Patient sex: M
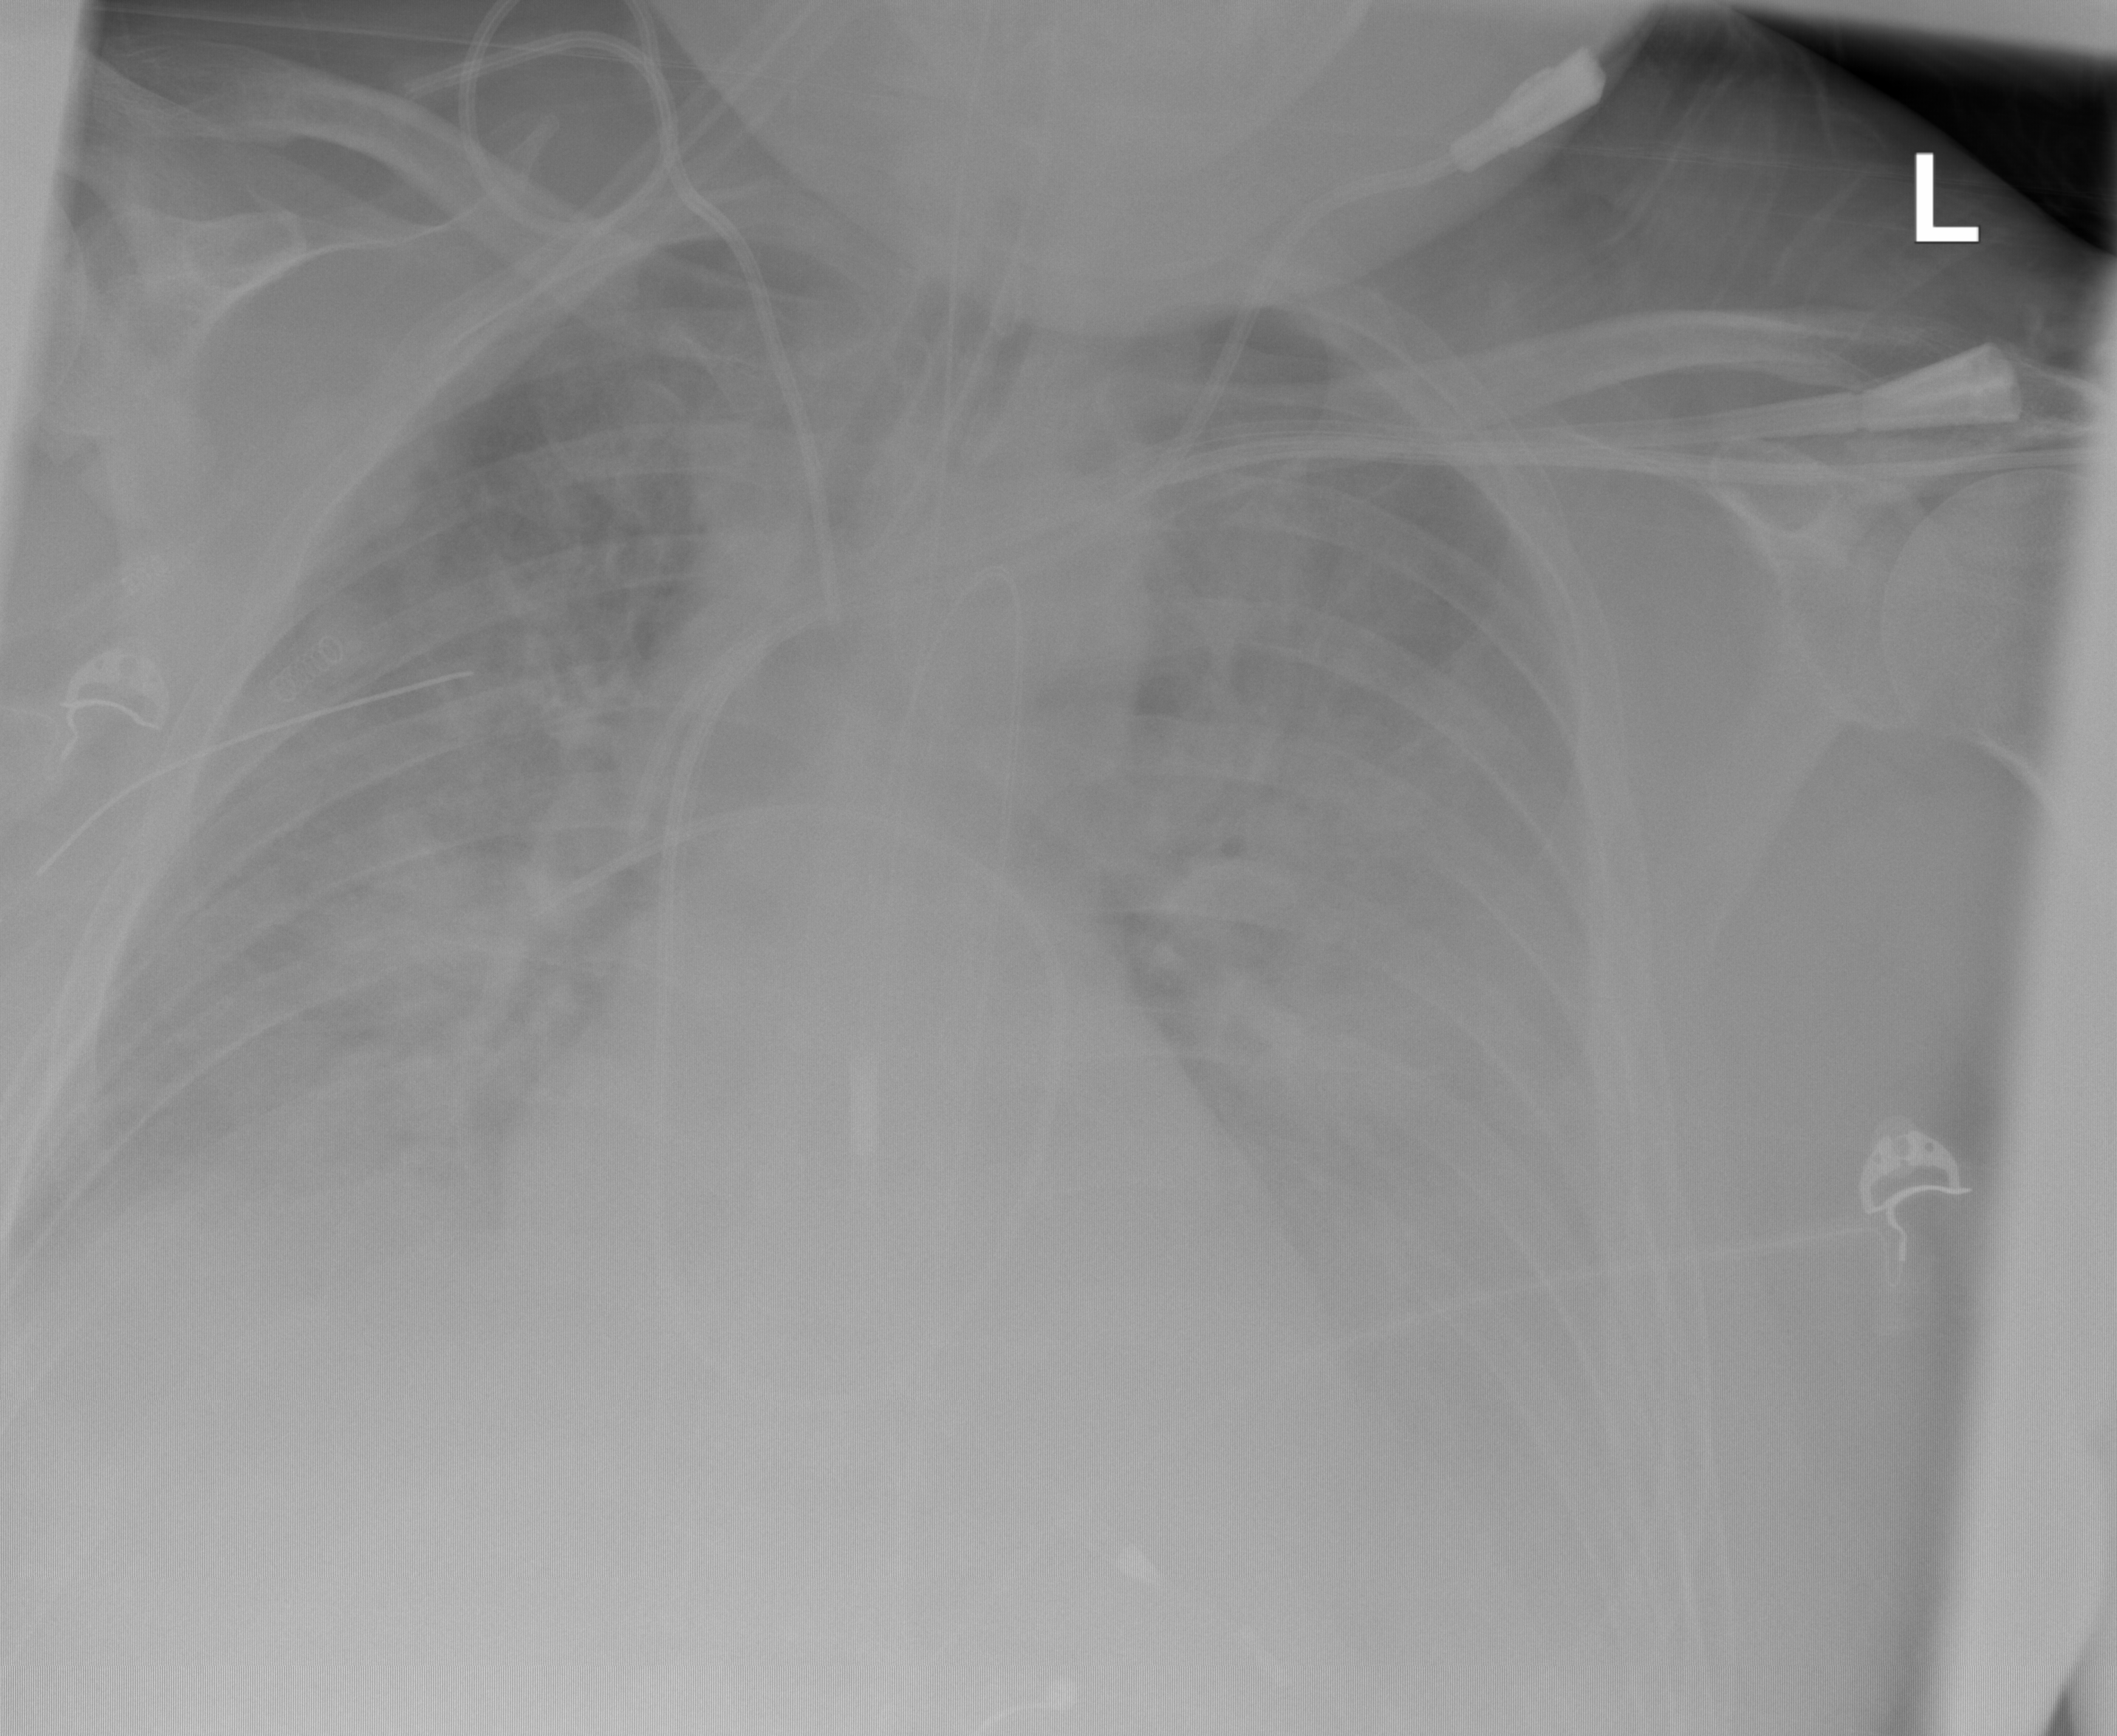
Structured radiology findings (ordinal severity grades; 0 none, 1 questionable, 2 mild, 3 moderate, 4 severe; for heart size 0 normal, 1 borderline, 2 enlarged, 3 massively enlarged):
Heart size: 0
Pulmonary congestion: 3
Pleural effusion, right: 2
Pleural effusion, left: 3
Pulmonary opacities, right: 3
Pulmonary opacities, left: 3
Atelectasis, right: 2
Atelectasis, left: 2